Question: I initially load a hidden 'tableView' with some data and show this when I press a button, simulating a drop down menu.
In the same view, I have a 'UIButton' which when pressed, programmatically creates another 'UIButton' and a 'UITextField'.
The problem is that when I load again, the 'tableView' and all the 'textField's and 'button's are superposed.
This is what happens:

My question is what can I do for keep the 'tableView' in front of in the view.
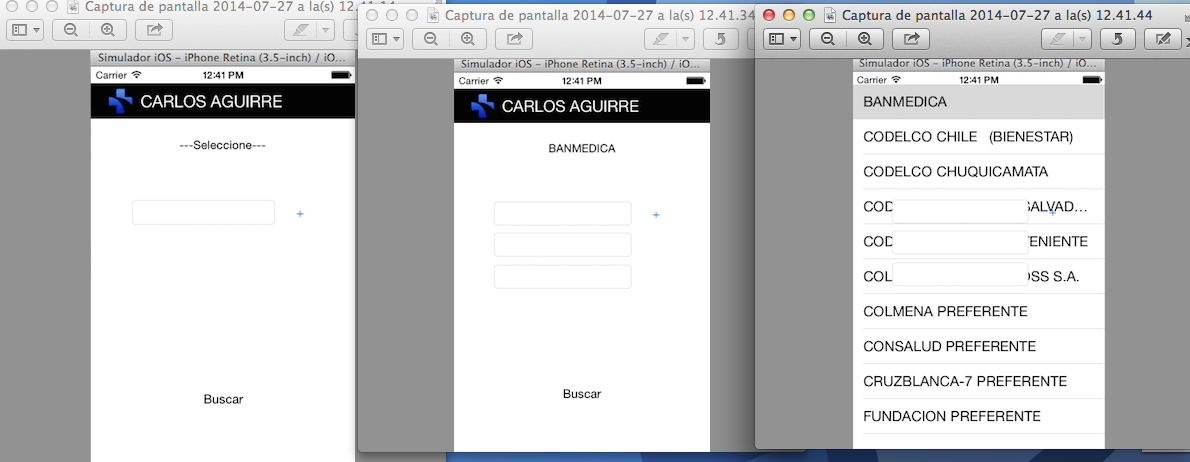
Answer: When you do '-addSubview:', the view is added as the top-most view.
Which is the reason why your newly added 'textField's are appearing above your 'tableView'.
The quickest way to solve your issue would be to make the 'tableView' the top-most view when you're planning to show it.
Example:
'''
[yourTableView setHidden:NO];
[self.view bringSubviewToFront:yourTableView];
'''
'self.view''yourTableView'